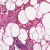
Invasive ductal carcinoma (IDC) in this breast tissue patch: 0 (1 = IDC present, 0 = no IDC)